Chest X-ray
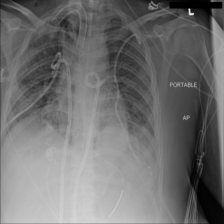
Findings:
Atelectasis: negative
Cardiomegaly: negative
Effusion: negative
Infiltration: negative
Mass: negative
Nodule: negative
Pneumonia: negative
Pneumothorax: negative
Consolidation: negative
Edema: negative
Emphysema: negative
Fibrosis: negative
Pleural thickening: negative
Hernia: negative